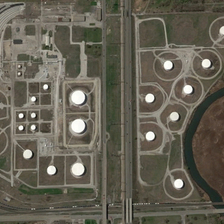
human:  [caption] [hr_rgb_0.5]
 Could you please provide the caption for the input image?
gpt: some storage tanks are near a road .

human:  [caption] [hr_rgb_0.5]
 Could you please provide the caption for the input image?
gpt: some storage tanks are near a road .

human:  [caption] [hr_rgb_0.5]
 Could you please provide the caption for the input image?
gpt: some storage tanks are near a road .

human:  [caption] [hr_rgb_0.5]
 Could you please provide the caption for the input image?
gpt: some storage tanks are near a road .

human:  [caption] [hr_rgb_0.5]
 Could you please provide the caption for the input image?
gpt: some storage tanks are near a road .